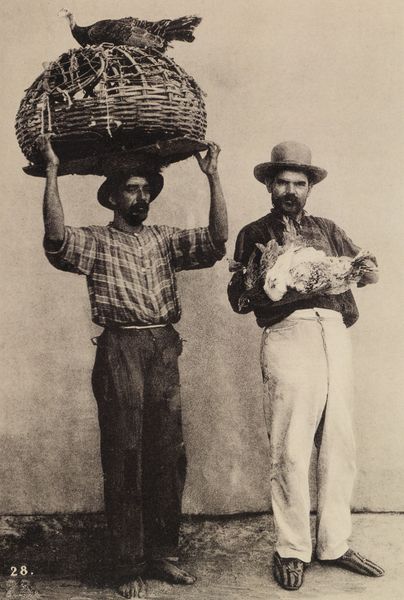
Titel: Straßenhändler in Rio
Künstler: Marc Ferrez
Standort: Rio de Janeiro
Institution: Sammlung Gilberto Ferrez
Schlagwörter: kopf, mann, weiß, grau, hintergrund, hut, hüte, kariert, köpfe, männer, nase, schwarz, gürtel, tier, tiere, karo, bart, bärte, hemd, hose, schnurrbart, wand, arm, arme, augen, stehen, tragen, hände, portrait, porträt, signatur, vieh, boden, bauern, hase, hasen, füße, zwei, schuhe, hosen, hemden, last, markt, sepia, arbeiter, zahlen, gestreift, korb, foto, fotografie, photographie, melone, barfuss, offen, verkauf, geflecht, zigeuner, brett, gefahr, jagd, bast, photo, kaputt, geflügel, truthahn, pantoffel, schlappen, beute, fasan, kaninchen, zahl, ziffer, geflochten, hunger, erhoben, eisenbahn, usa, huhn, klappe, käfig, unfertig, träger, aufnahme, pantoffeln, hühner, diebstahl, schmutzig, ungepflegt, korbflechter, jahrhunderwende, flechter, hjemd, hobos, hühnerkorb, korbträger, käfik, tramp